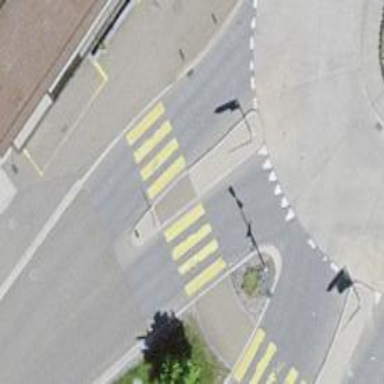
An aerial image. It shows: Footway with marked crossing featuring traffic-calming table. The crossing has visible markings.